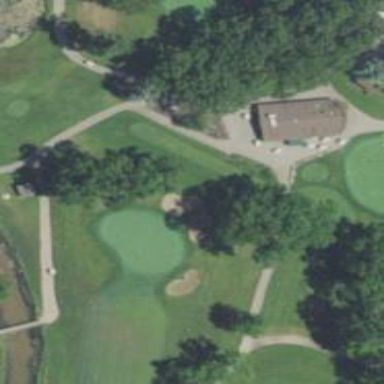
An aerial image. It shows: Pathway for golfing.